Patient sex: M
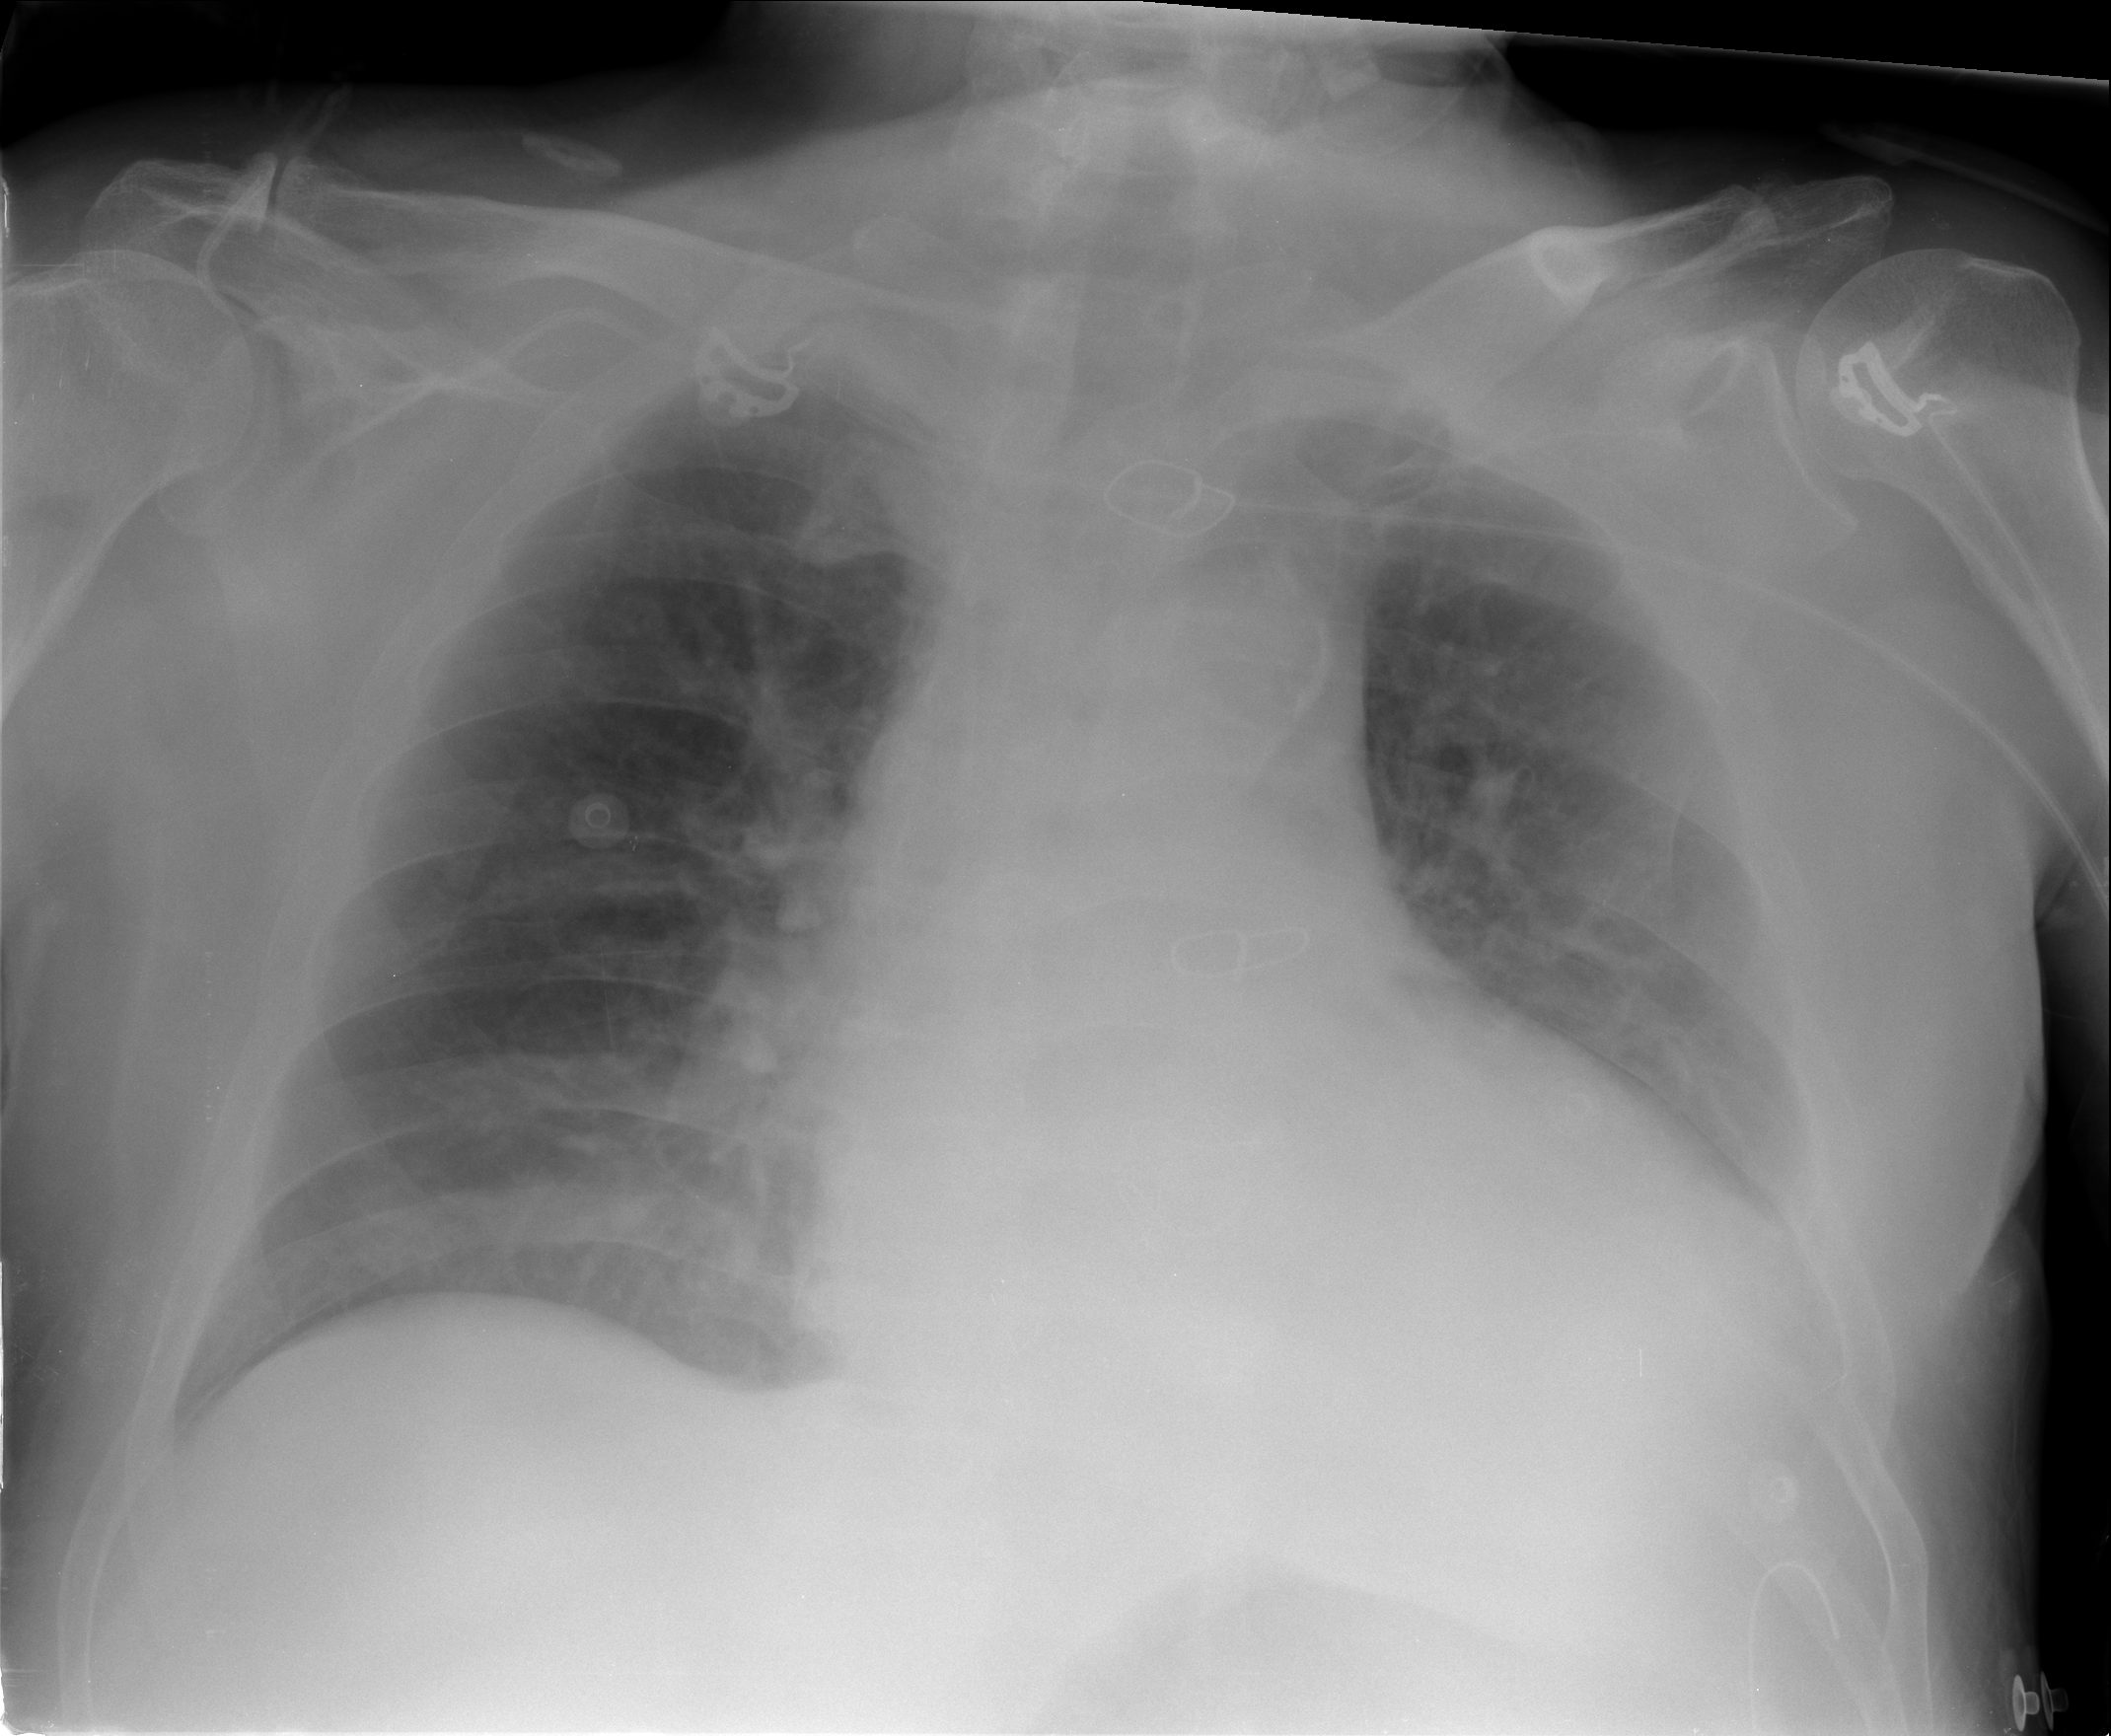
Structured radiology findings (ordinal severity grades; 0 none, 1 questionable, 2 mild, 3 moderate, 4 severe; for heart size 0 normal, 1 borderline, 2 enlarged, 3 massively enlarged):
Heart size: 2
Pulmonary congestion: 2
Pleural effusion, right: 2
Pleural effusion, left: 3
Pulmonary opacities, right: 1
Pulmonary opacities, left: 2
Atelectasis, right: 0
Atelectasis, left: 0